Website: home-depot
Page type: delivery-shipping
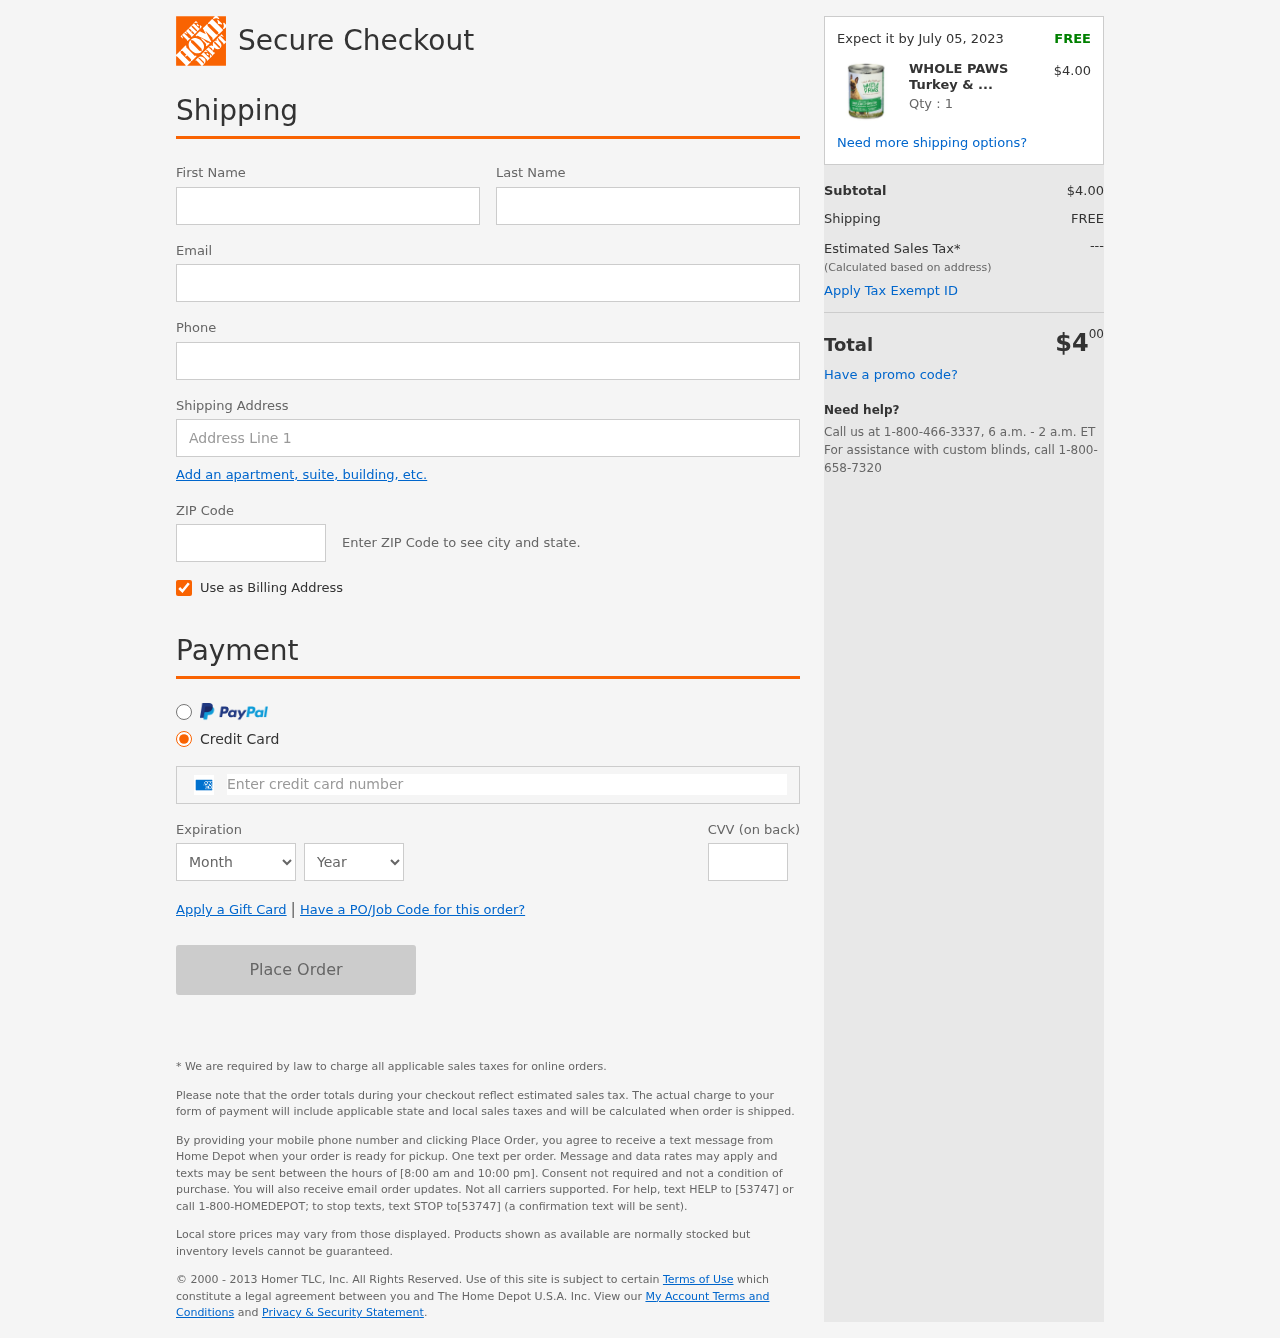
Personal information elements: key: PII_CARD_CVV
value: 3919
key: PII_CARD_EXPIRY_MONTH
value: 11
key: PII_CARD_EXPIRY_YEAR
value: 27
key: PII_CARD_NUMBER
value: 3408 6679 1993 143
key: PII_EMAIL
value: tanner_carrillo@yahoo.com
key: PII_FIRSTNAME
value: Tanner
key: PII_LASTNAME
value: Carrillo
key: PII_PHONE
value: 9548410276
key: PII_POSTCODE
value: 08409
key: PII_STREET
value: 4105 Brandy Manors
Product elements: key: PRODUCT1_NAME
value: WHOLE PAWS Turkey & Sweet Potato Dog Food, 13.2 OZ
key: PRODUCT1_PRICE
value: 4
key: PRODUCT1_QUANTITY
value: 1
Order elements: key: ORDER_DELIVERY_DATE
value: Expect it by July 05, 2023
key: ORDER_SUBTOTAL
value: $4.00
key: ORDER_SHIPPING_COST
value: FREE
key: ORDER_TOTAL
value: $400